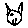
Label: cat